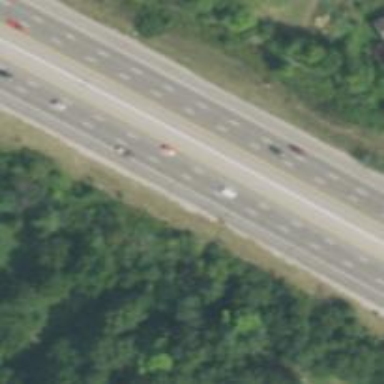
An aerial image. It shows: Motorway with embankment.